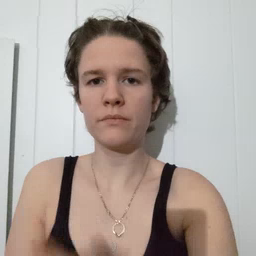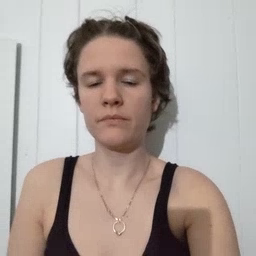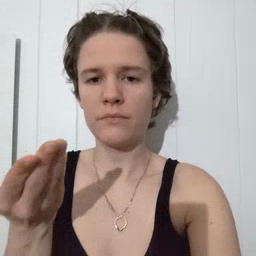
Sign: close